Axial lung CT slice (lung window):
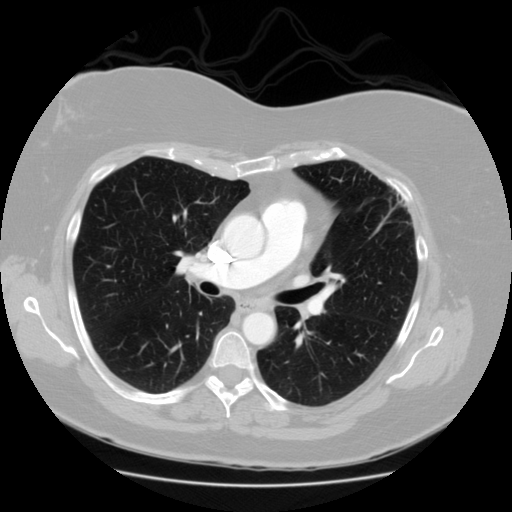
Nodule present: no